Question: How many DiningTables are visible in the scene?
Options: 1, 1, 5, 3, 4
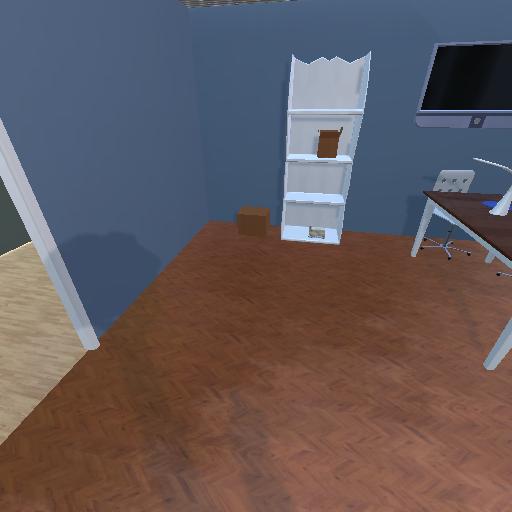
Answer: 1